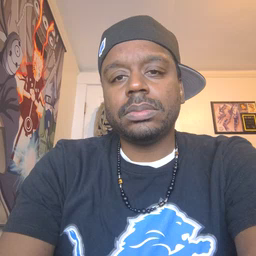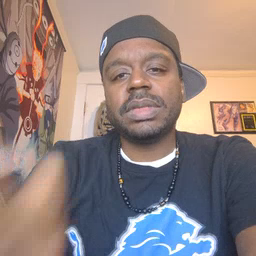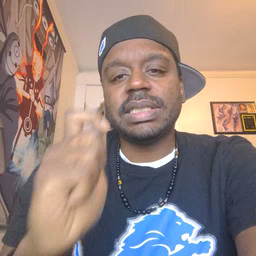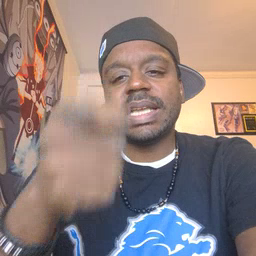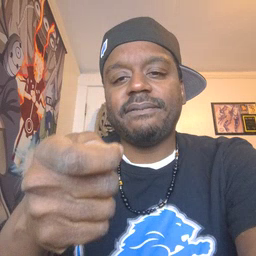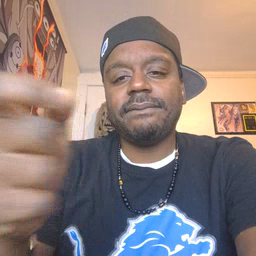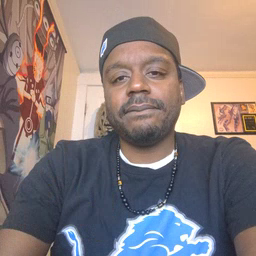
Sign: gift